Question: I have an iPad app (XCode 5.1.1, iOS 7.1, ARC and Storyboards). I have a 'UITableView' that calls other 'UIViews' and 'UITableViews'. (oServicesCell is outlined in image below)

Normally, when the user taps the Services row, I display another 'UITableView' of data. However, there are times when I need to 'UIPopover'
This is the code I'm using, which works but the disappears when the the normal 'UITableView' is shown (the 'UIPopover' is also shown... I can see it before the app crashes with ).
'''
#pragma mark prepareForSegue
- (void)prepareForSegue:(UIStoryboardSegue *)segue sender:(id)sender {
if ([segue.identifier isEqualToString:@"segueStartTime"]) {
DateTime *dt = (DateTime *)segue.destinationViewController;
dt.whichTextField = @"oStartTime";
}
else if ([segue.identifier isEqualToString:@"segueEndTime"]) {
DateTime *dt = (DateTime *)segue.destinationViewController;
dt.whichTextField = @"oFinishTime";
}
else if ([segue.identifier isEqualToString:@"segueFromServices"]) {
SingletonServicesType *sharedInstance = [SingletonServicesType sharedServicesType];
// initialize
UIViewController* popoverContent = [[UIViewController alloc] init];
UIView *popoverView;
SZTextView *activityField;
UIPopoverController *popoverController;
if([sharedInstance.globalServicesType isEqual: @3]) { // "manual entry"?
popoverView = [[UIView alloc] initWithFrame:CGRectMake(0, 0, 250, 150)]; // was 216
popoverContent.preferredContentSize = CGSizeMake(250.0, 150.0);
activityField = [[SZTextView alloc] init];
activityField.frame = CGRectMake(0, 0, 250, 150);
activityField.placeholder = NSLocalizedString(@"Enter your activity for this appointment only",nil);
[activityField becomeFirstResponder];
// add it to the popover
popoverContent.title = NSLocalizedString(@"manual",nil);
[popoverView addSubview:activityField];
popoverContent.view = popoverView;
// if previous popoverController is still visible... dismiss it
if ([popoverController isPopoverVisible]) {
[popoverController dismissPopoverAnimated:YES];
}
popoverController = [[UIPopoverController alloc] initWithContentViewController:popoverContent];
popoverController.delegate = (id)self;
[popoverController setPopoverContentSize:CGSizeMake(250, 150) animated:NO];
// show it
[popoverController presentPopoverFromRect: oServicesCell.frame inView:self.view permittedArrowDirections:UIPopoverArrowDirectionLeft animated:YES];
}
}
}
'''
How do I prevent the transfer of control the the 'UITableView'? All I want to do is display the 'UIPopover'.
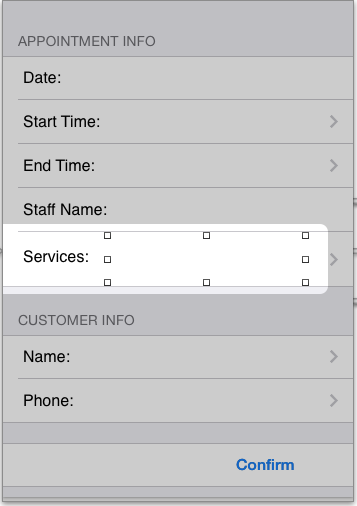
Answer: > -[UIPopoverController dealloc] reached while popover is still visible.
This error means that you need to have a strong pointer to the popover controller somewhere the entire time it is being displayed.
In the code above you have a local variable to the popover controller, which will be deallocated when the method ends. Instead have a property on whatever class that is above, which will hold the popover for as long as it is required - you can set the property to nil in the popover delegate method when it dismisses.
Your other issue is a limitation of storyboards - you can't link two different segues from the same thing (a cell selection). The simplest thing would probably be to implement '- (BOOL)shouldPerformSegueWithIdentifier:(NSString *)identifier sender:(id)sender' on the view controller - if you are showing the table, return 'YES', otherwise, show the popover. By the time it gets to 'prepareForSegue' it's too late - you'll show the popover perform the segue.